Question: Here is my screen:

Here is my code for the ItemTemplate in the Repeater:
'''
<ItemTemplate>
<div style="float: left; overflow: hidden; display: inline-block; border-style: solid; margin: 5px; background-color: Silver">
<div style="text-align:center">
<asp:Label ID="lblImage" runat="server" Text='<%# DataBinder.Eval(Container.DataItem, "image") %>'></asp:Label>
</div>
<asp:Image runat="server" ID="image1" Width="250px" Height="250px" ImageUrl='<%# DataBinder.Eval(Container.DataItem, "url") %>' />
<div style="text-align: center;">
<asp:Button runat="server" ID="btnNew" Text="New" />
<asp:Button runat="server" ID="btnOriginal" Text="Original" />
</div>
</div>
'''
The Repeater uses a dataset in my program to populate the ItemTemplate's label and image controls. There's another field in my dataset called 'graphicID'. I'd like to, somehow, pass the value in that field to the 'Original' button, so that if a user presses that button, that particular 'graphicID' is passed into the click event. Does this make sense?
For instance, the second image is Captain Harlock. The 'graphicID' for this image is '93'. If the user presses the Original button under Captain Harlock, I want to pass '93' to the 'onClick' event. I'm not sure how to do this, though. If someone could point me in the right direction, I'd greatly appreciate it!
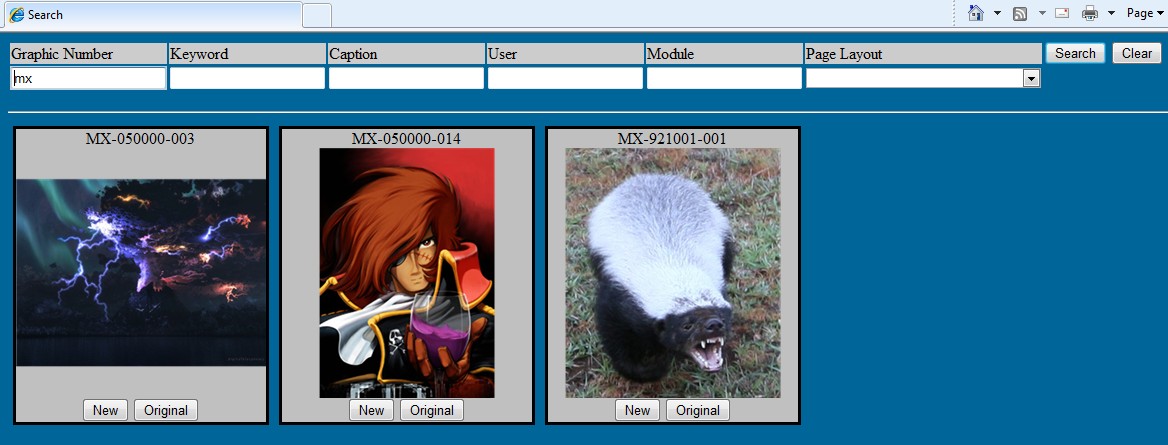
Answer: '''
<div style="text-align: center;">
<asp:Button runat="server" ID="btnNew" Text="New" />
<asp:Button runat="server" CommandName="cmd_original" CommandArgument="name of field which you want to access" ID="btnOriginal" Text="Original" />
</div>
'''
you have to add an event as below:
'''
onitemcommand="Repeater1_ItemCommand"
'''
'''
protected void Repeater1_ItemCommand(object source, RepeaterCommandEventArgs e)
{
if (e.CommandName == "cmd_original")
{
Int32 id = Convert.ToInt32(e.CommandArgument);
}
}
'''